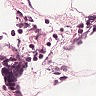
Metastatic tissue present: no